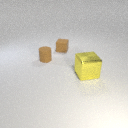
small brown rubber cube behind small brown rubber cylinder